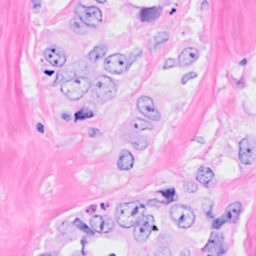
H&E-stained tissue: Breast